Question: What is the default subtitle language?
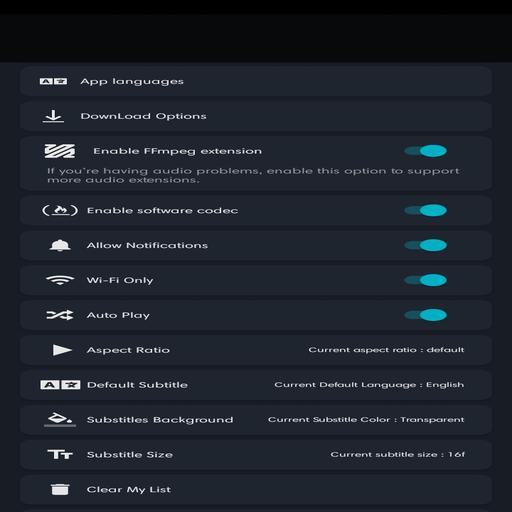
Answer: English